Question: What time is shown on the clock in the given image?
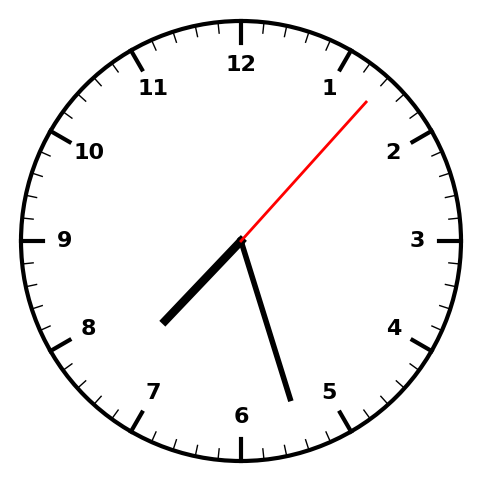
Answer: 07:27:07